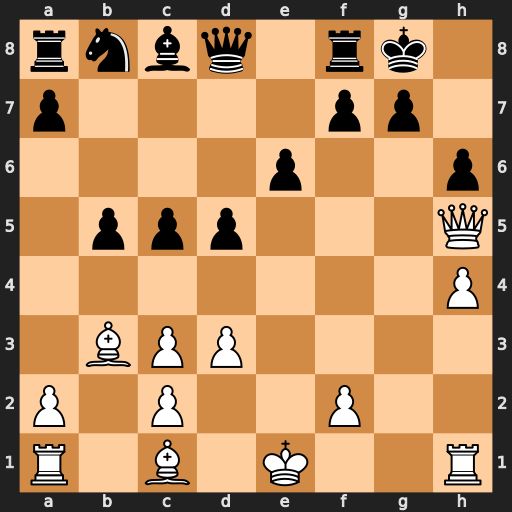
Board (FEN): rnbq1rk1/p4pp1/4p2p/1ppp3Q/7P/1BPP4/P1P2P2/R1B1K2R
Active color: w
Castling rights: KQ
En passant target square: -
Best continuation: Bxh6 Qf6 Bxg7 Qxg7 Ke2 Qh7 Rag1+ Kh8 Qf3 f6 Rg5